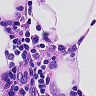
Metastatic tissue present: no